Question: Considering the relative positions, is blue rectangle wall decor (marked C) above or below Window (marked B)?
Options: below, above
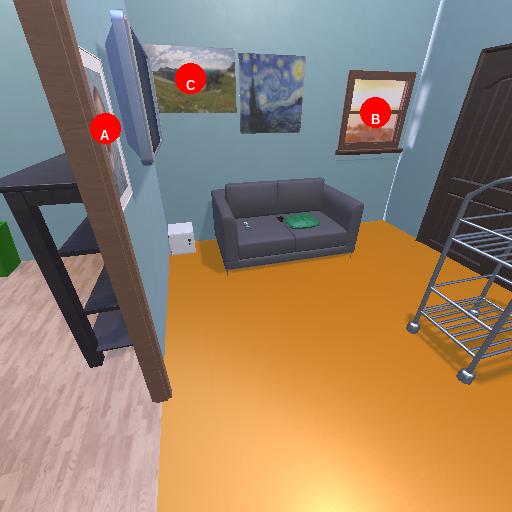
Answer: below